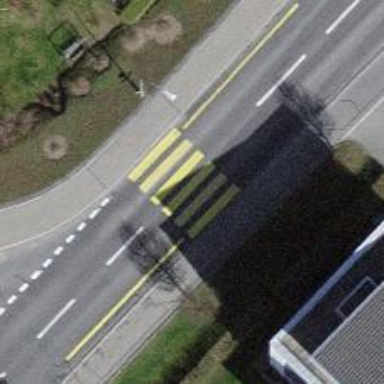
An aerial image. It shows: Uncontrolled zebra crossing with notable zebra markings.